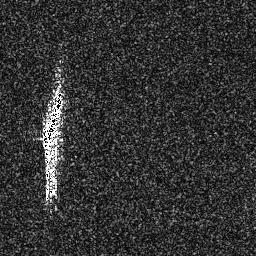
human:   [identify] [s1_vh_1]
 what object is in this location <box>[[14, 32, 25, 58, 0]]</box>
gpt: <ref>1 large ship at the left</ref>